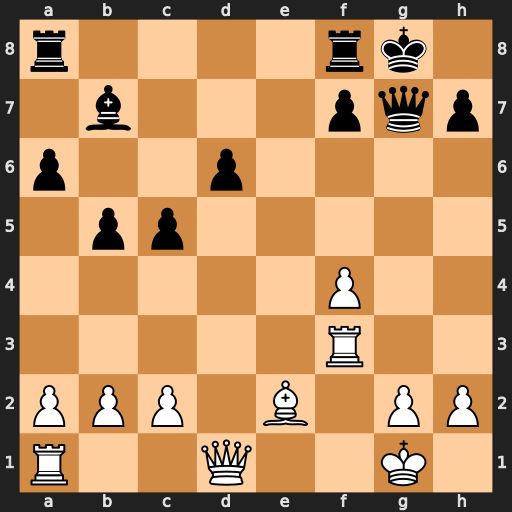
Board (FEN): r4rk1/1b3pqp/p2p4/1pp5/5P2/5R2/PPP1B1PP/R2Q2K1
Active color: w
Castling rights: -
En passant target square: -
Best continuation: Rg3 Qxg3 hxg3